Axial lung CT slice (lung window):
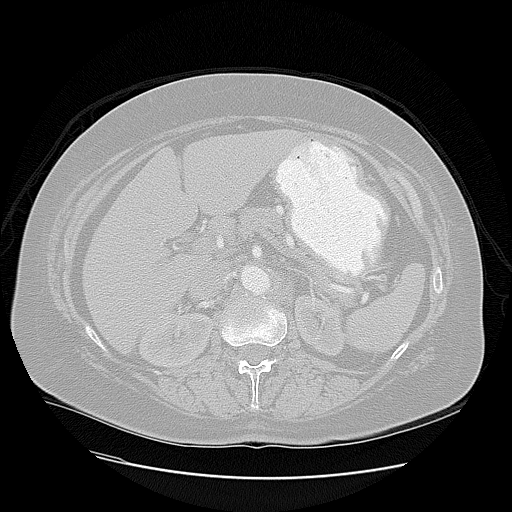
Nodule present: no